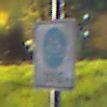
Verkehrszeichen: BeginnFahrradzone
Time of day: Night
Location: Outdoor (Suburban)
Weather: PartlyCloudy
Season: NotSpecified
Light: Artificial